Question: I've been working on this site for quite a while, and I've finally got it looking pretty nice I think. But I've noticed a problem with the home page on IE8 (no other browser has this problem that i've used)
in IE8, the site looks like this:
Notice the blue bars on the sides of the far right column, they show how wide the '<td>' is. the content within is 160px as it should be, but the '<td>' itself is wider than it should be. As you can see in the HTML analyzer on the left, the width is set to "160", however the HTML in the page says:
'''
<td style="width: 160px;max-width:160px"width="160px"align="center"valign="top">
'''
Out of Desperation I've tried a few things obviously. Why does IE continue to hate me? What code can I write to make IE play nice like the rest of the browsers do?
The actual site URL is <URL> if you wish to dig into source.
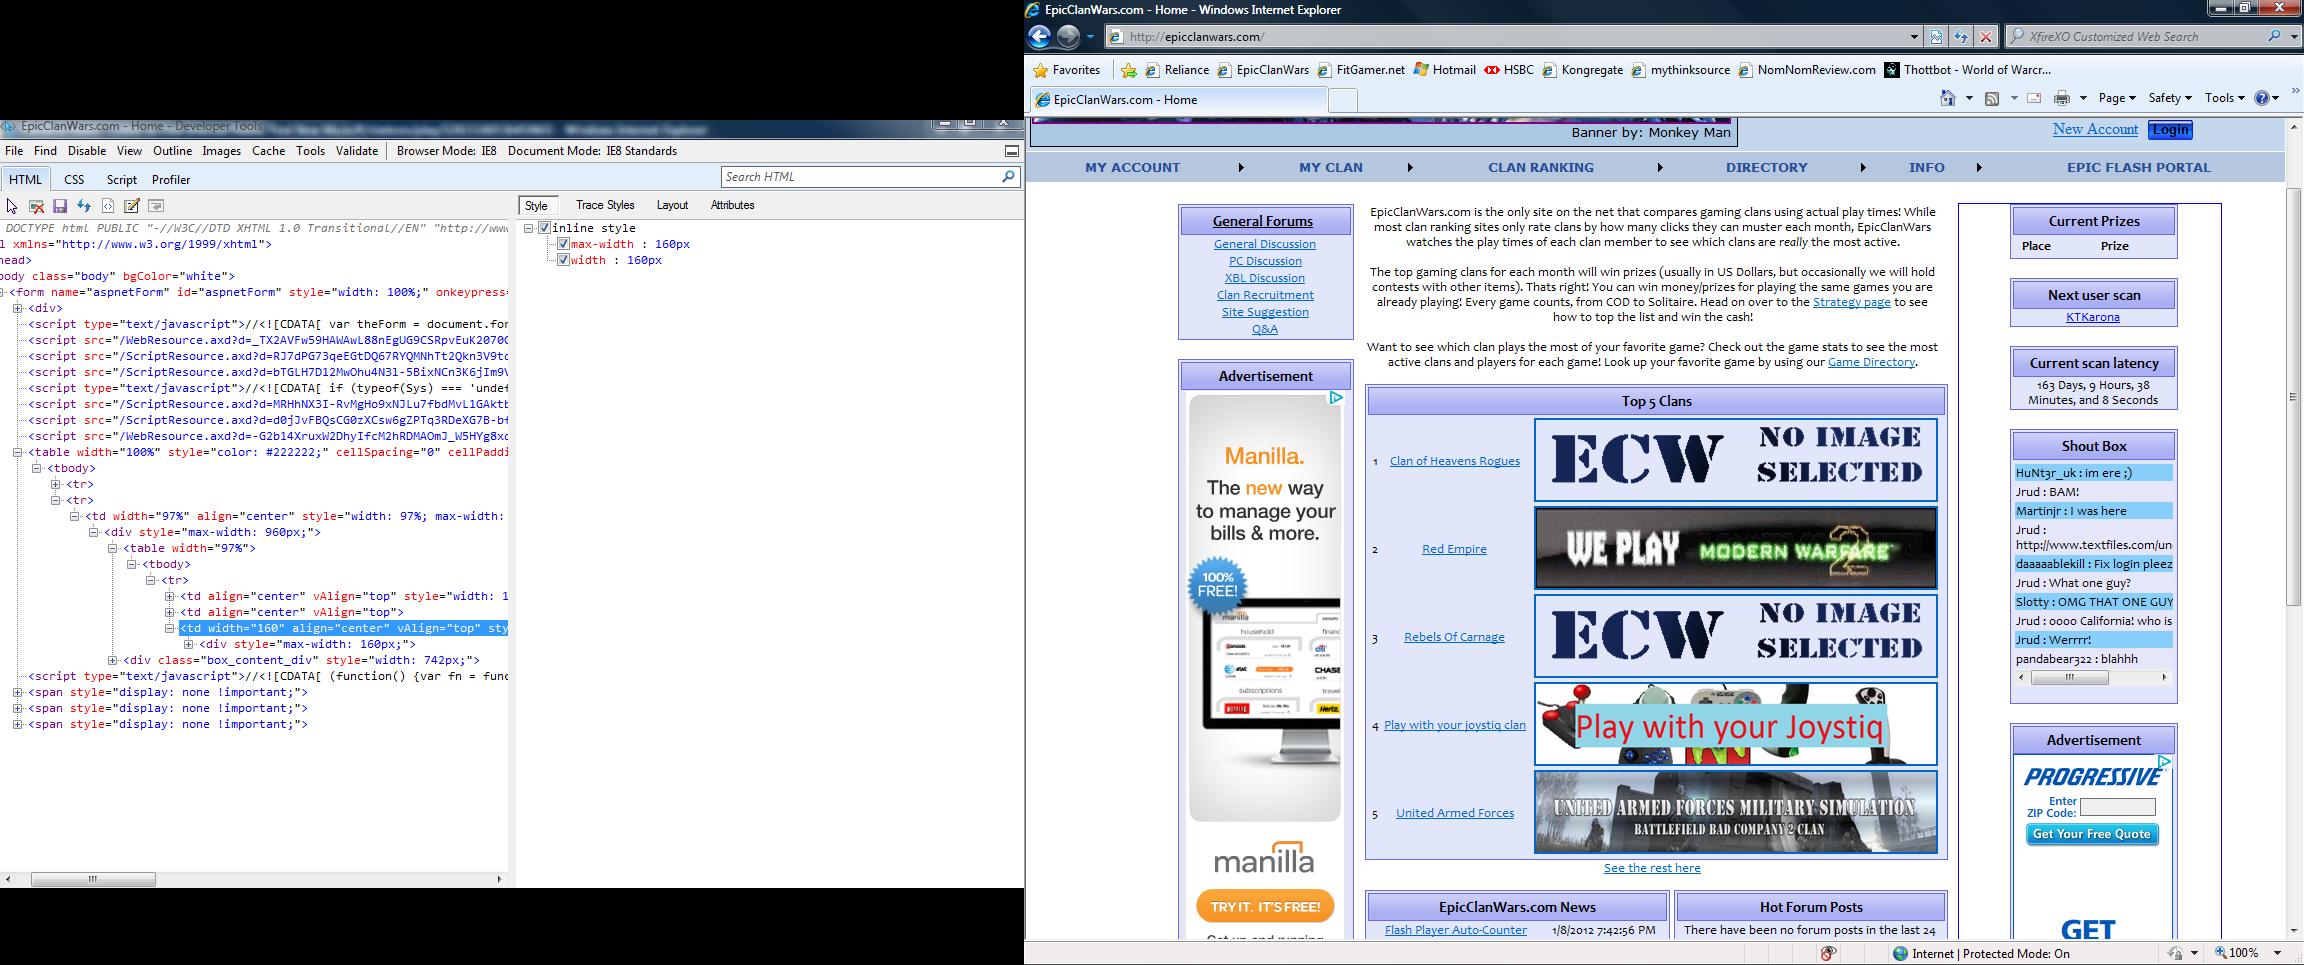
Answer: Add 'table-layout: fixed' to the '<table>''s style. Without it, applying 'width' to a table cell is interpreted as 'min-width' (a carryover from when 'min-width' didn't exist)